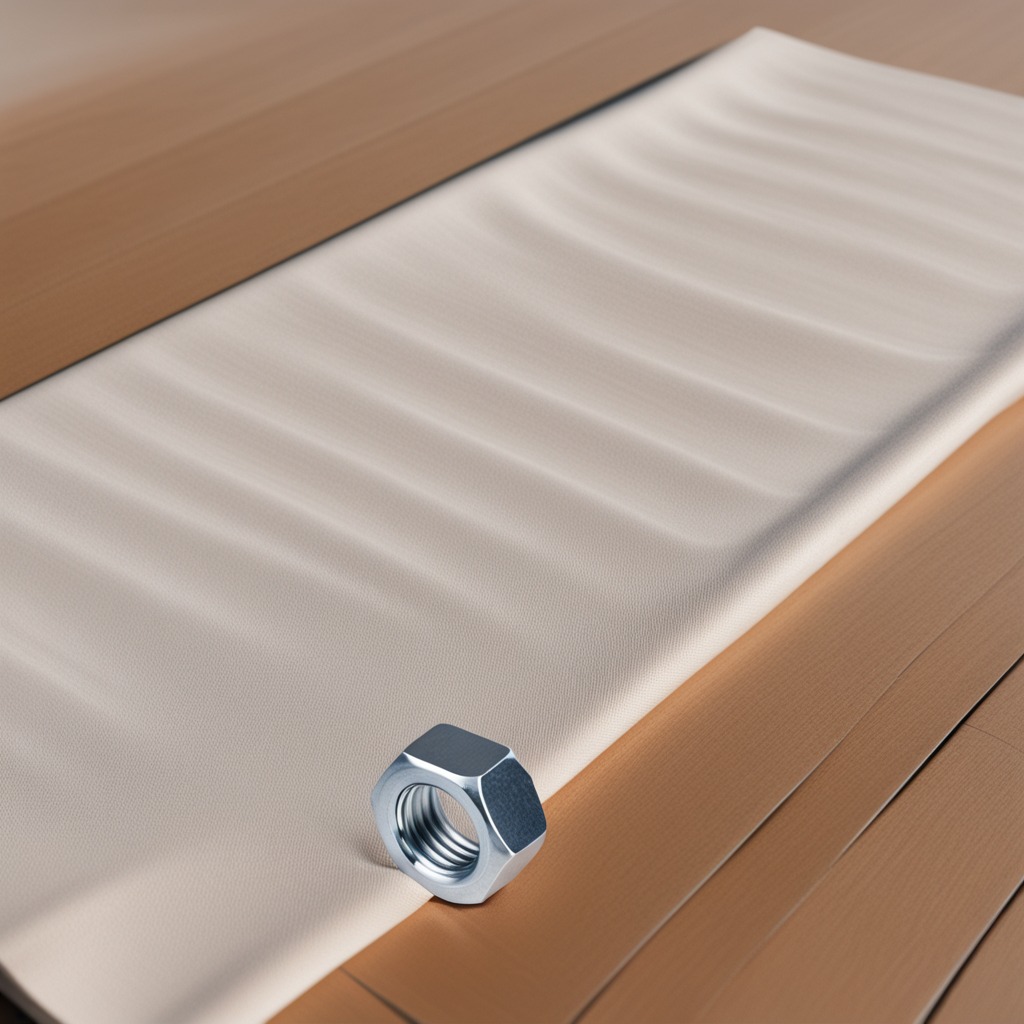
A metal nut lying on a wooden table in an outdoor workshop during daytime bright natural light soft shadows worn but beneath the cloth.